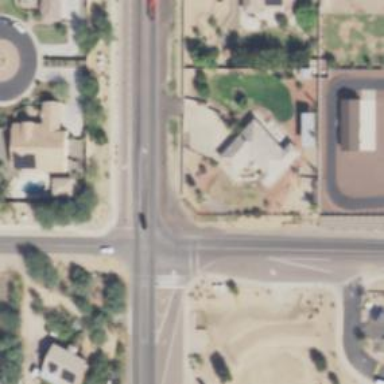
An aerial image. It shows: Marked road crossing.